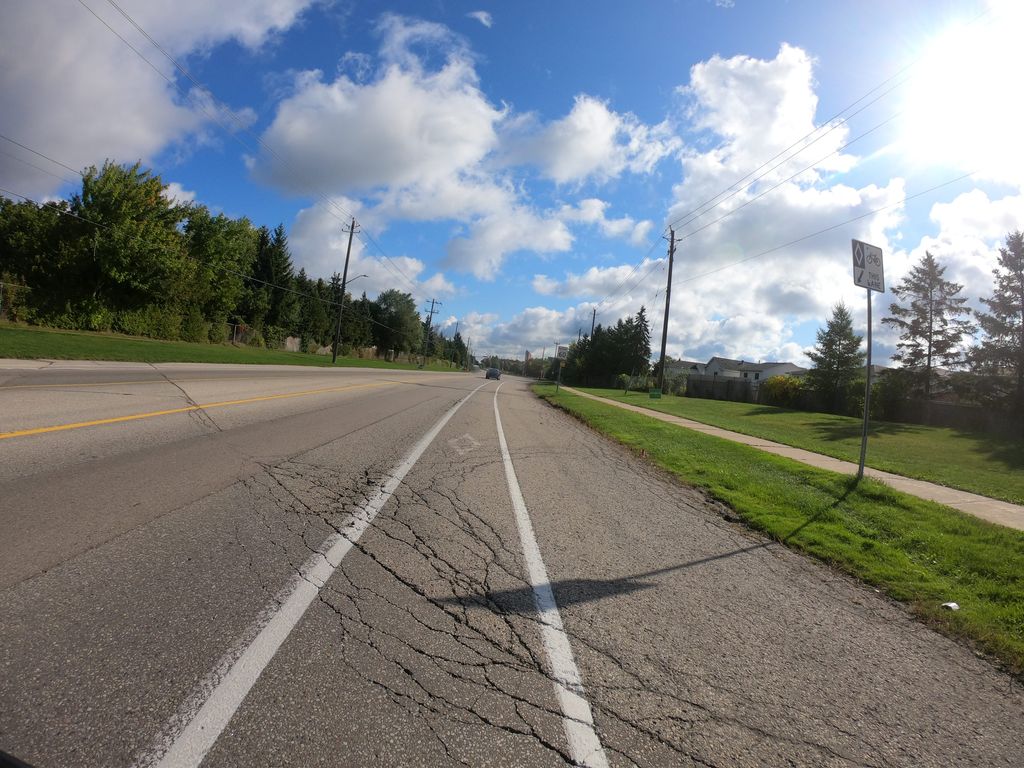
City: kitchener-waterloo